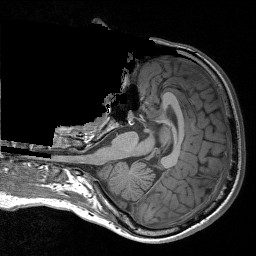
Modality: T1w
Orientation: axial